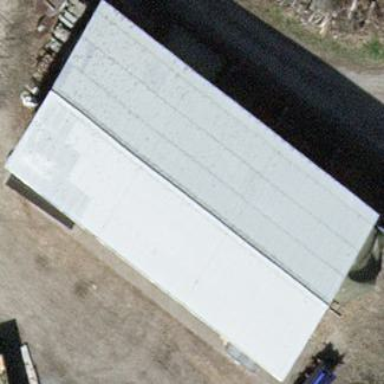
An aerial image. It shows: Shed.